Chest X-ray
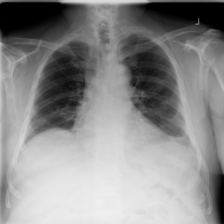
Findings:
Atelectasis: negative
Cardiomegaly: negative
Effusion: negative
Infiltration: negative
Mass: negative
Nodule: negative
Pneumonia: negative
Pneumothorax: negative
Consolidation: negative
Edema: negative
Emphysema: negative
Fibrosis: negative
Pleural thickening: negative
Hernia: negative